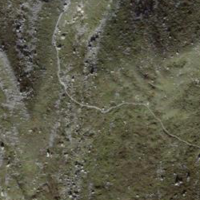
EUNIS habitat code: 23
Species observed at this site:
Aglais urticae
Anthus spinoletta
Turdus viscivorus